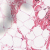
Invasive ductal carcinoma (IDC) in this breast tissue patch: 0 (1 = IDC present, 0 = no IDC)